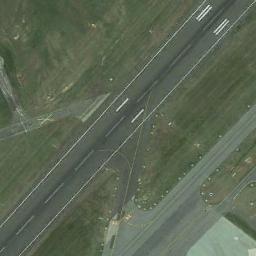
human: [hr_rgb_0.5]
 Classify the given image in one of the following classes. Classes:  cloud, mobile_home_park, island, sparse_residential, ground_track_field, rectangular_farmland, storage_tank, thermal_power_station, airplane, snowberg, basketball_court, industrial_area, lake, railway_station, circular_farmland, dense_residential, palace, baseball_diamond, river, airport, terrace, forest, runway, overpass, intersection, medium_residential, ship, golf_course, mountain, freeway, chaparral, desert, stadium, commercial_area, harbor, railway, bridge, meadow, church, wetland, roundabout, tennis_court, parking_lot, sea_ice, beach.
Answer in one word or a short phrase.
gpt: runway